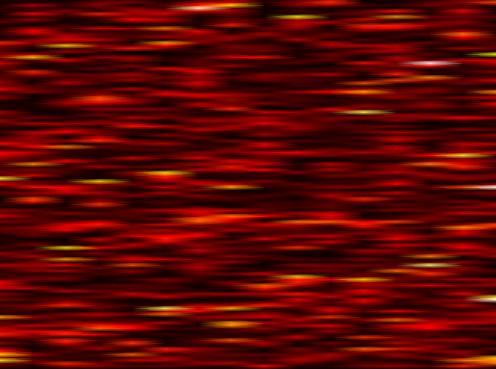
Label: FBMC